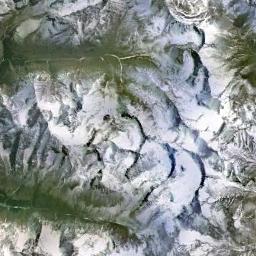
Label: snowberg